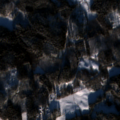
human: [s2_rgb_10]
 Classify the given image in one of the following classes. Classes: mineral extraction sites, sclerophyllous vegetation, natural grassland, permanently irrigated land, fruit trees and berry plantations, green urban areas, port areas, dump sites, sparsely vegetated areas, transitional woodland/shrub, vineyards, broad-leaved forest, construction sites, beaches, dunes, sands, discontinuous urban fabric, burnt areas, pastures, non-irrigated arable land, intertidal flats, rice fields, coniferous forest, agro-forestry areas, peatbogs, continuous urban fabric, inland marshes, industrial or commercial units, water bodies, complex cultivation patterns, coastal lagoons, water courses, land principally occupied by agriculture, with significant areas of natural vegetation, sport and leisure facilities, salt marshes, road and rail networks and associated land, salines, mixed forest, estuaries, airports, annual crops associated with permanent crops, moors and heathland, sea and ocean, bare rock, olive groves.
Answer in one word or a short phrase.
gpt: land principally occupied by agriculture, with significant areas of natural vegetation, coniferous forest, mixed forest